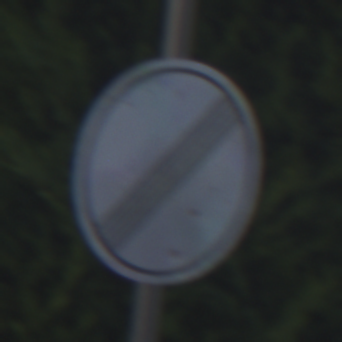
Verkehrszeichen: EndeSaemtlicherBegrenzungen
Umgebung: Outdoor, Urban
Tageszeit: SunriseSunset
Wetter: Clear
Licht: Natural
Jahreszeit: NotSpecified
Kontrast: LowContrast